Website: bh-photo
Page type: cart
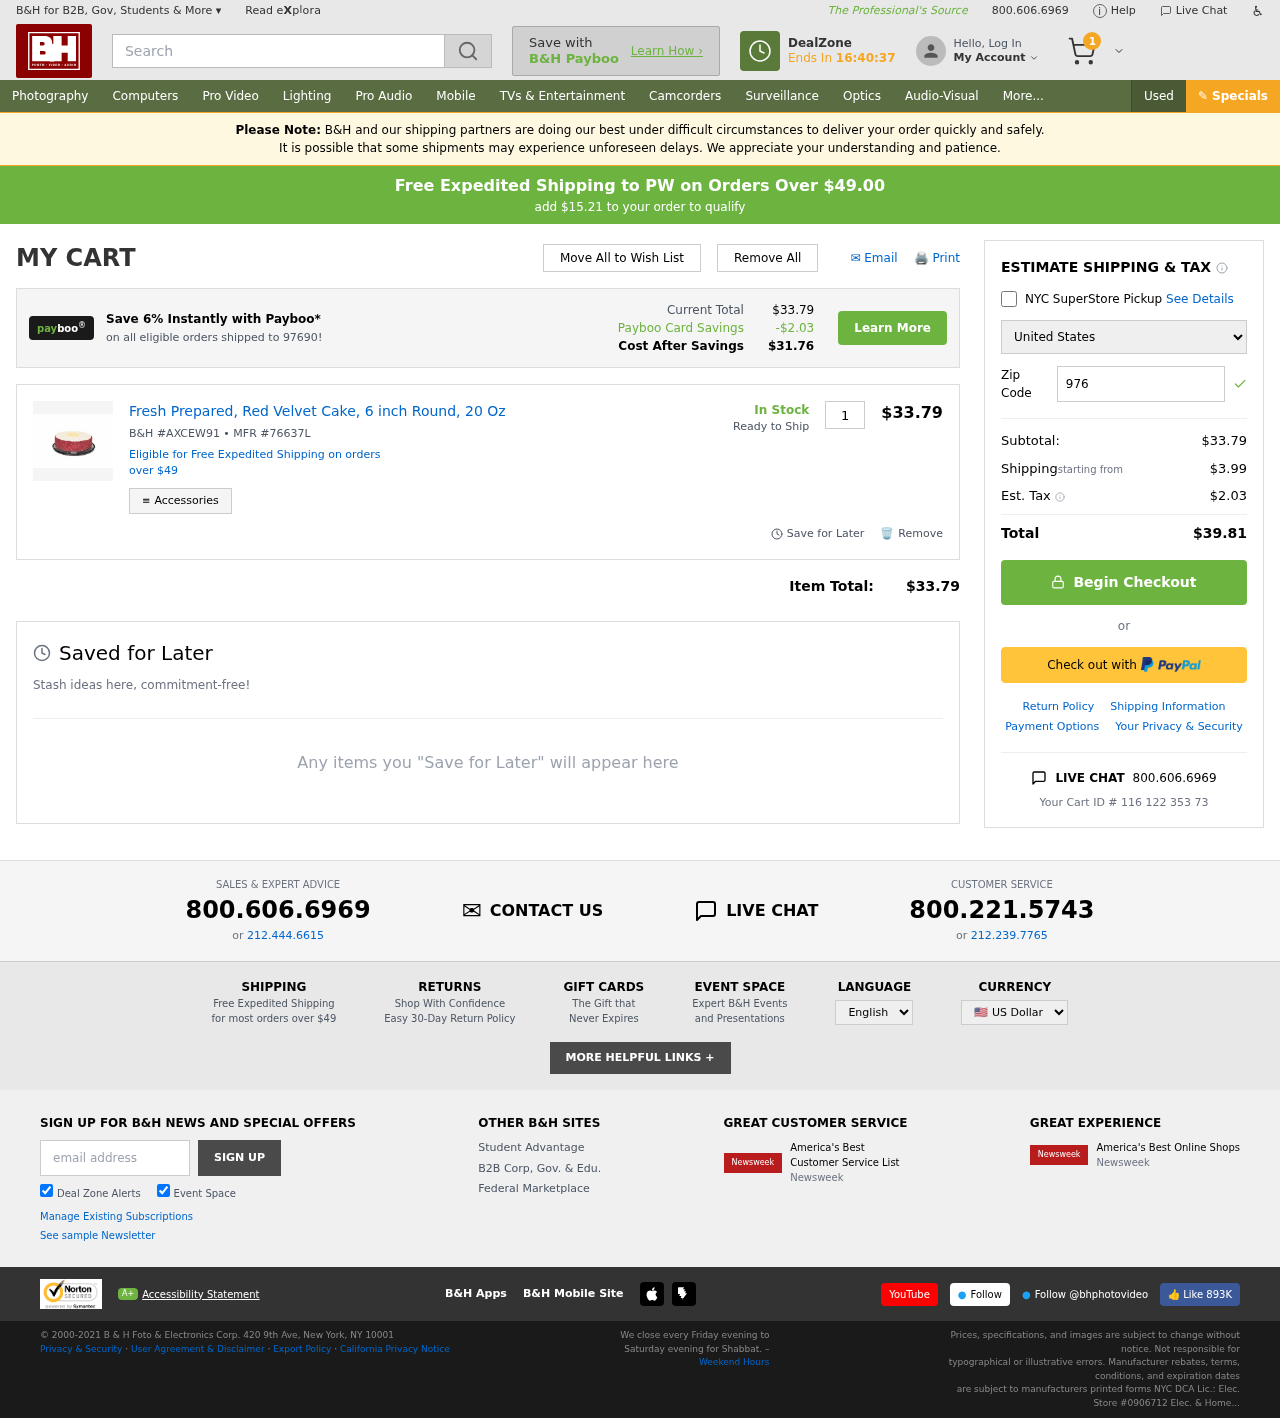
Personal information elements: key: PII_COUNTRY
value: United States
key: PII_POSTCODE
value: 97690
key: PII_STATE
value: PW
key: PII_POSTCODE_FULL
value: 97690
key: PII_POSTCODE_NUMERIC
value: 97690
Product elements: key: PRODUCT1_NAME
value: Fresh Prepared, Red Velvet Cake, 6 inch Round, 20 Oz
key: PRODUCT1_PRICE
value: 33.79
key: PRODUCT1_QUANTITY
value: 1
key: PRODUCT1_SKU
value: AXCEW91
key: PRODUCT1_MFR
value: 76637L
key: PRODUCT1_AVAILABILITY
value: In Stock
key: PRODUCT1_SHIP_STATUS
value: Ready to Ship
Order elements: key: ORDER_NUM_ITEMS
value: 1
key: FREE_SHIPPING_THRESHOLD
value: $15.21
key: ORDER_SUBTOTAL
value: $33.79
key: ORDER_SHIPPING_COST
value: $3.99
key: ORDER_TAX
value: $2.03
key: ORDER_TOTAL
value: $39.81
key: ORDER_ID
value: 116 122 353 73
Search elements: key: HEADER_SEARCH
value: Search
Other elements: key: PAYBOO_SAVINGS
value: -$2.03
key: COST_AFTER_SAVINGS
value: $31.76